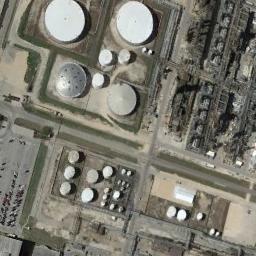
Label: storage_tank